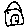
Label: house